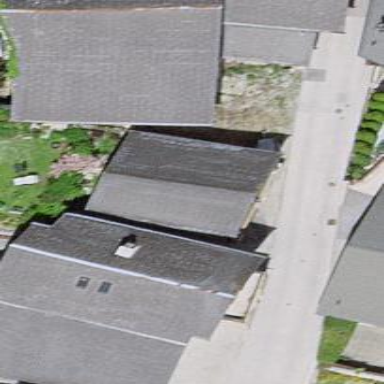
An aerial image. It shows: Simple house.